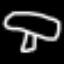
Label: mushroom